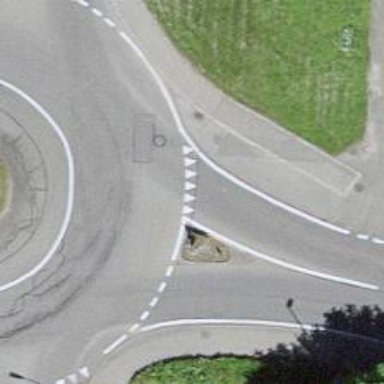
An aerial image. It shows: Secondary road with asphalt surface leading to roundabout.